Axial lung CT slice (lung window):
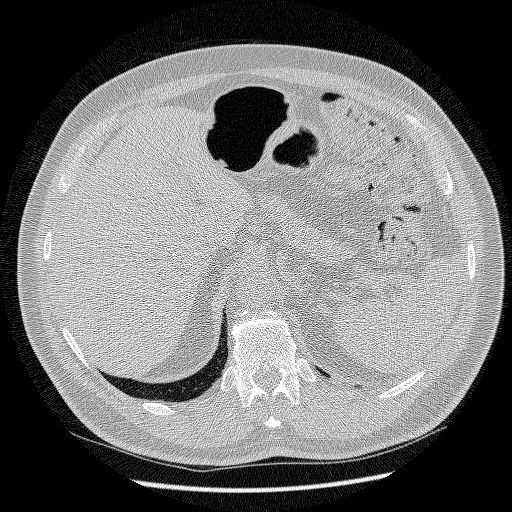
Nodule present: no